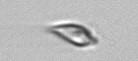
Label: Oxytoxum